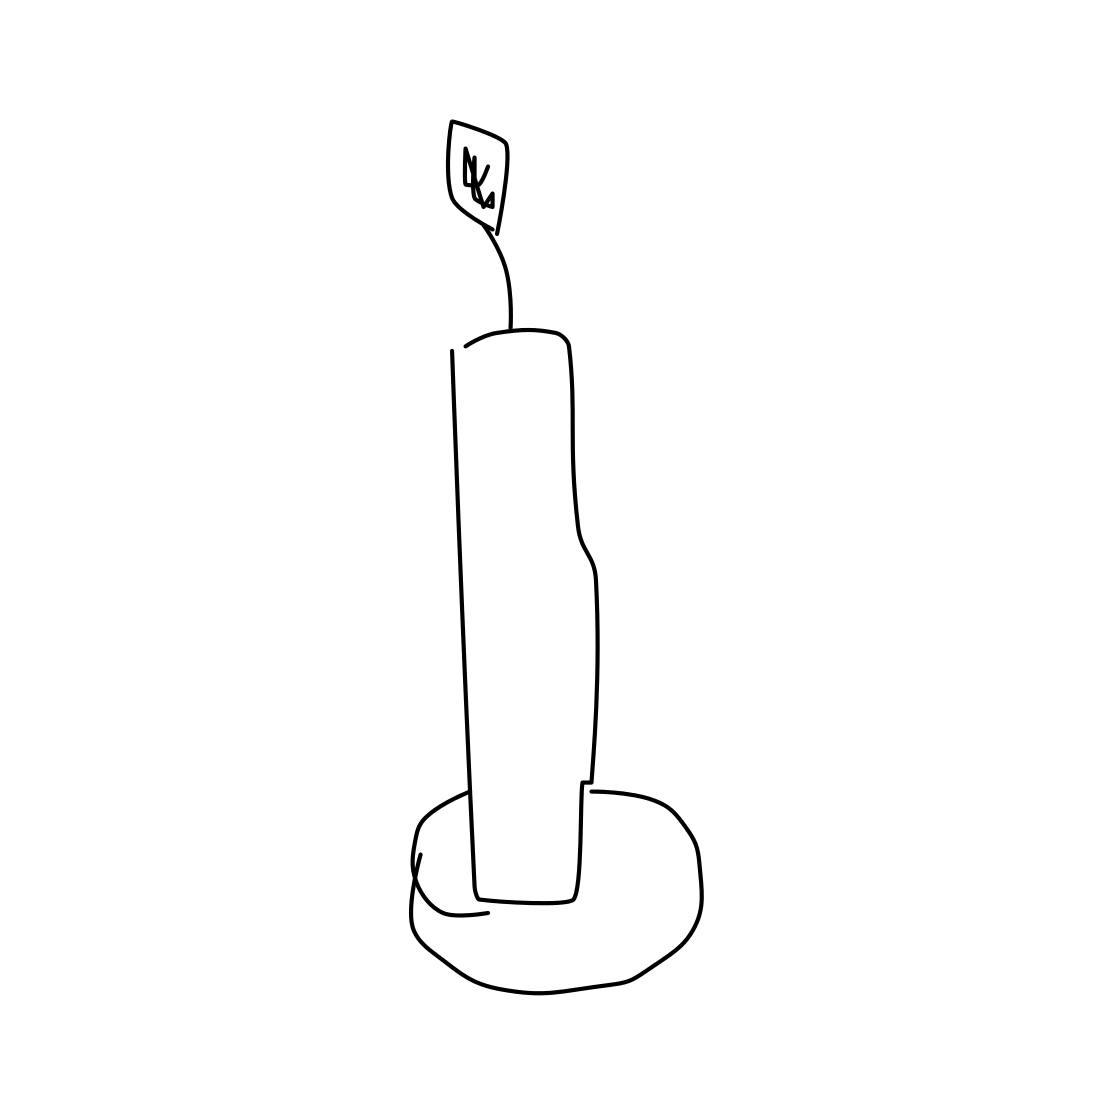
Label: candle